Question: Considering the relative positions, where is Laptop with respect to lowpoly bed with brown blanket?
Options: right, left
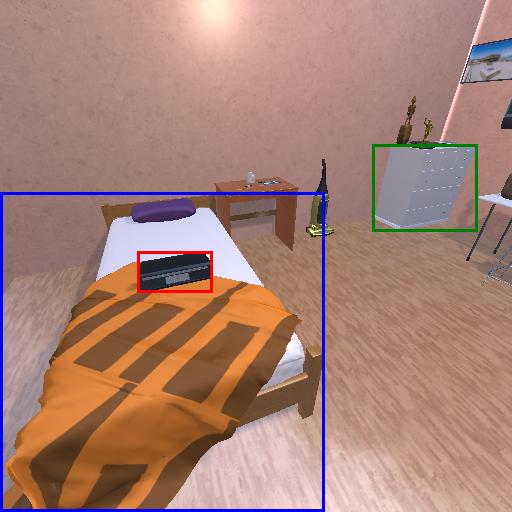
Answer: right